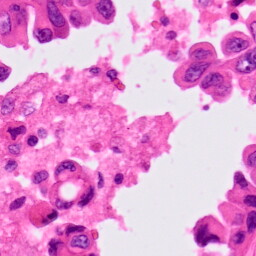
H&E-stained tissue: Lung